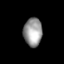
Tissue: skin
Cell type: Others
Senescence score: 0.6946
Nuclear area (px): 516
Mean DAPI intensity: 153.227